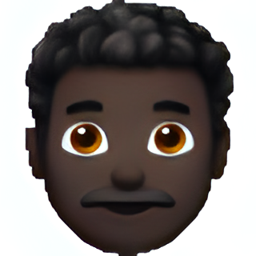
Name: man curly haired dark skin tone
Emoji: 👨🏿‍🦱
Group: People & Body
Sub-group: person